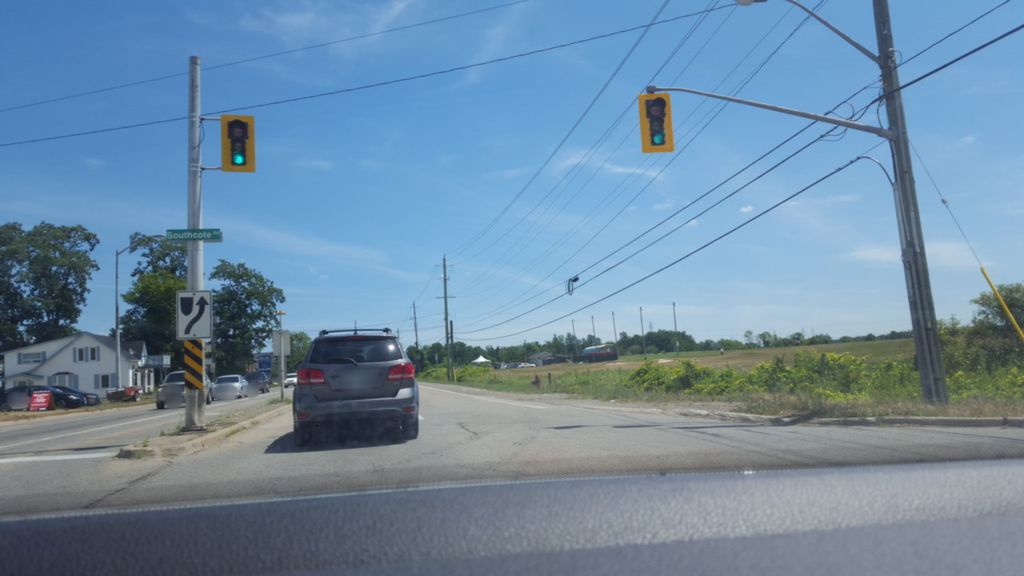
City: hamilton